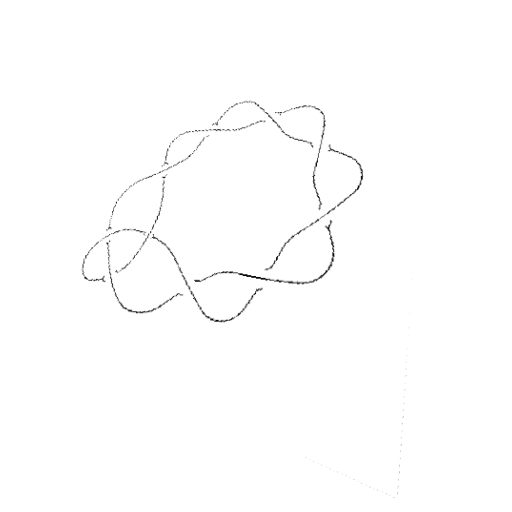
Crossing number: 10